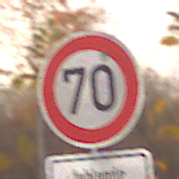
Verkehrszeichen: Geschwindigkeit70
Zusatzzeichen unten: HinweiseAufGefahrenDurchVerbaleAngabe7
Umgebung: Roofed, Suburban
Tageszeit: SunriseSunset
Wetter: Clear
Licht: Natural
Jahreszeit: NotSpecified
Kontrast: MediumContrast